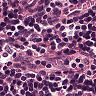
Metastatic tissue present: no